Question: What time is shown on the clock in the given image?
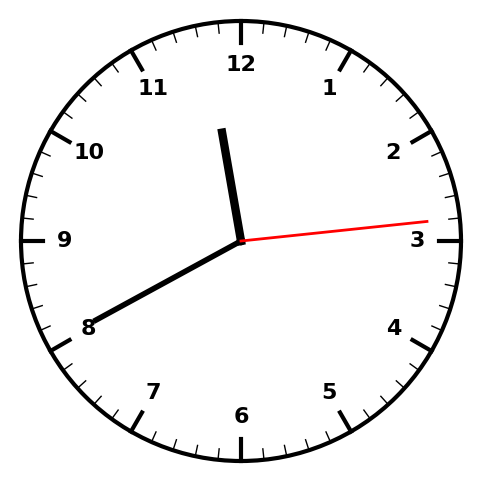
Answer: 11:40:14